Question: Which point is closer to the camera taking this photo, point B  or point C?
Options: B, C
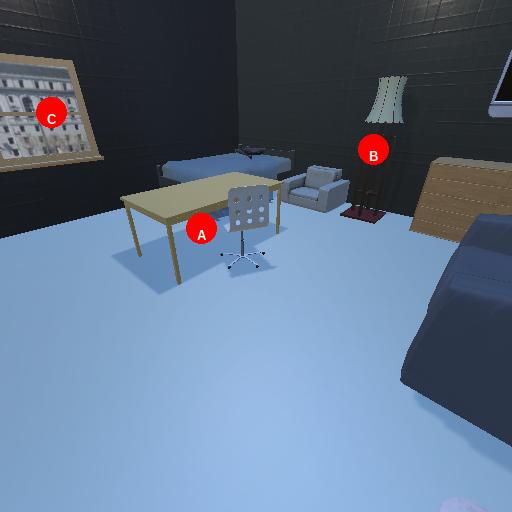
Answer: B